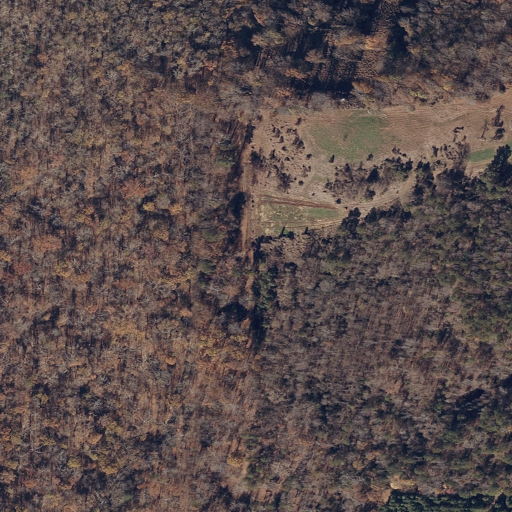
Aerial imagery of mountain in Alabama named McPherson Mountain containing deciduous forest and mixed forest